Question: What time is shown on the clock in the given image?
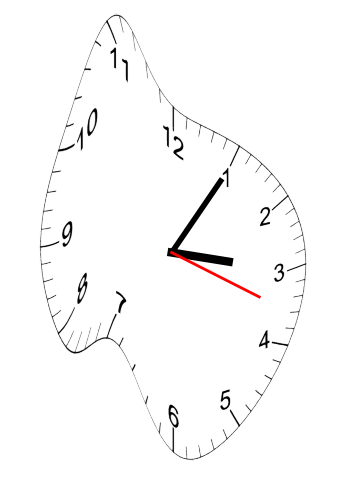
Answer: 03:05:18